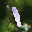
Label: 1